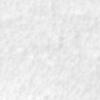
Label: no_change